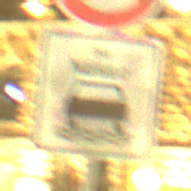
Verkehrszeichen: BeiNaesse
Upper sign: Geschwindigkeit80
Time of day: Night
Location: Outdoor (Urban)
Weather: Overcast
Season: NotSpecified
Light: Artificial